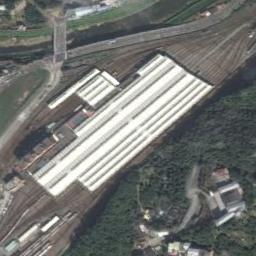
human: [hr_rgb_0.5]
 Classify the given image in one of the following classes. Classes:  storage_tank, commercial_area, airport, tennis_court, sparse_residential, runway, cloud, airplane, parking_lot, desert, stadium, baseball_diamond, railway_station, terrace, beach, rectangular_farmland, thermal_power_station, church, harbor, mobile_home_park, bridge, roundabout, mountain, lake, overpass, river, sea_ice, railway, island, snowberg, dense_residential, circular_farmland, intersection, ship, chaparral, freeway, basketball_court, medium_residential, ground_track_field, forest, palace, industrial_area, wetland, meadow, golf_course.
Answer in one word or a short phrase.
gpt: railway_station